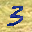
Label: 3